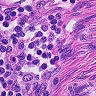
Metastatic tissue present: no